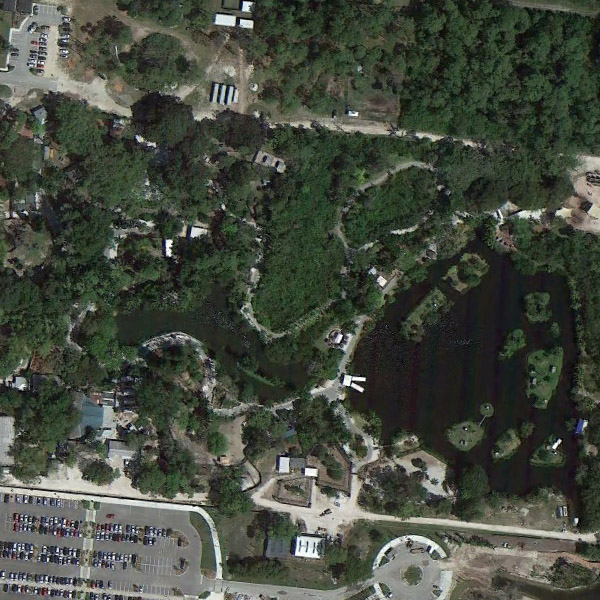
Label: Park